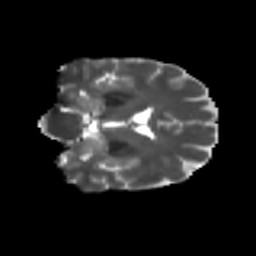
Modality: T2w
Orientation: coronal
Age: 48
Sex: female
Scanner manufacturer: ge
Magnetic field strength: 3 T
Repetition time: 7.8 s
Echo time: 0.0607 s